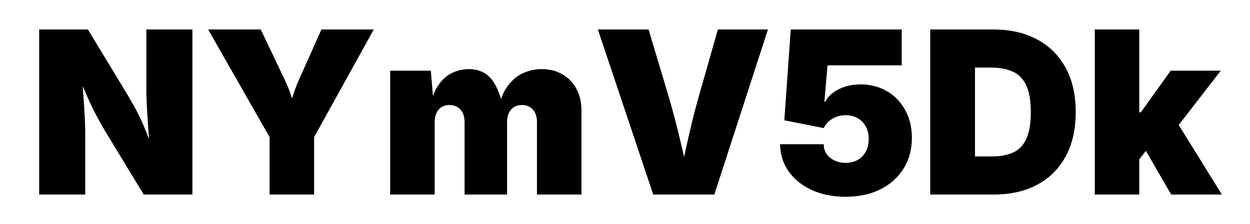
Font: Inter_Black